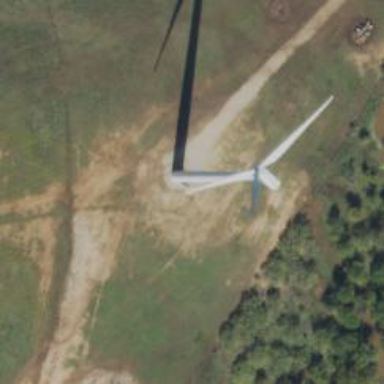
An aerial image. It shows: Wind generator with horizontal axis. The generator is wind turbine.